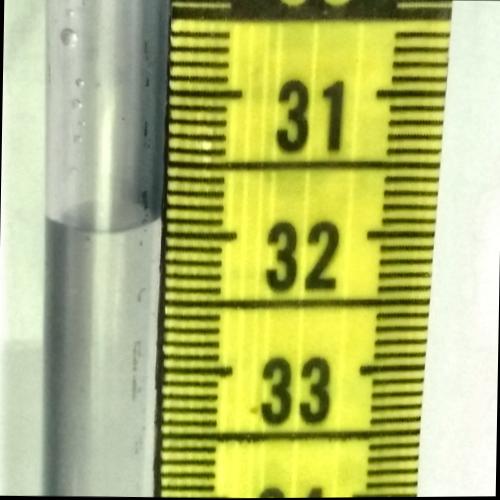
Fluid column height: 31.9 cm